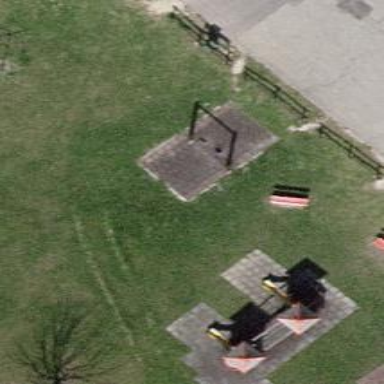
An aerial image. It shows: Playground featuring swings.